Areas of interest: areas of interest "Beijing Hyundai Weifang Shijia Authorized Sales and Service Center"
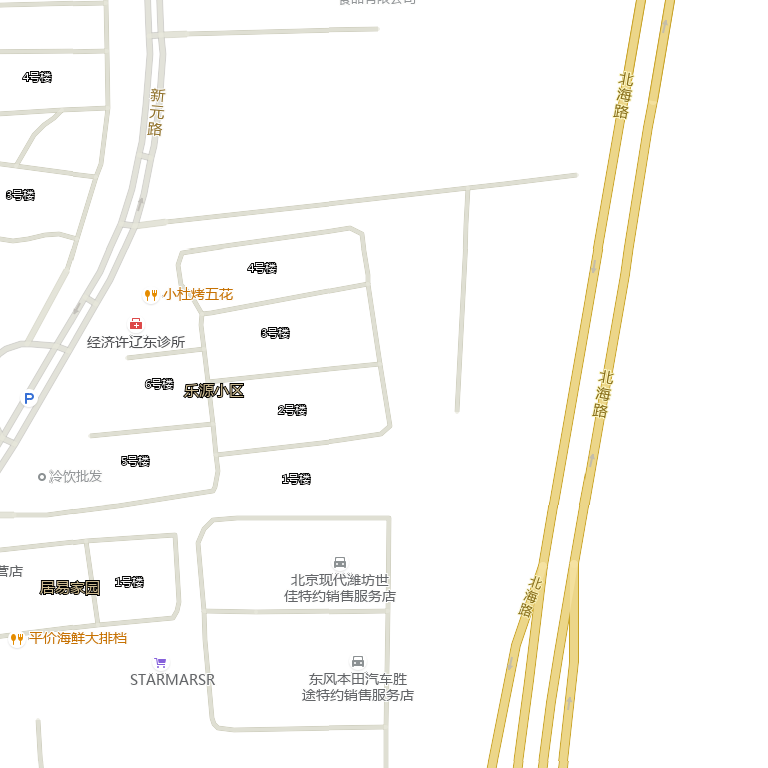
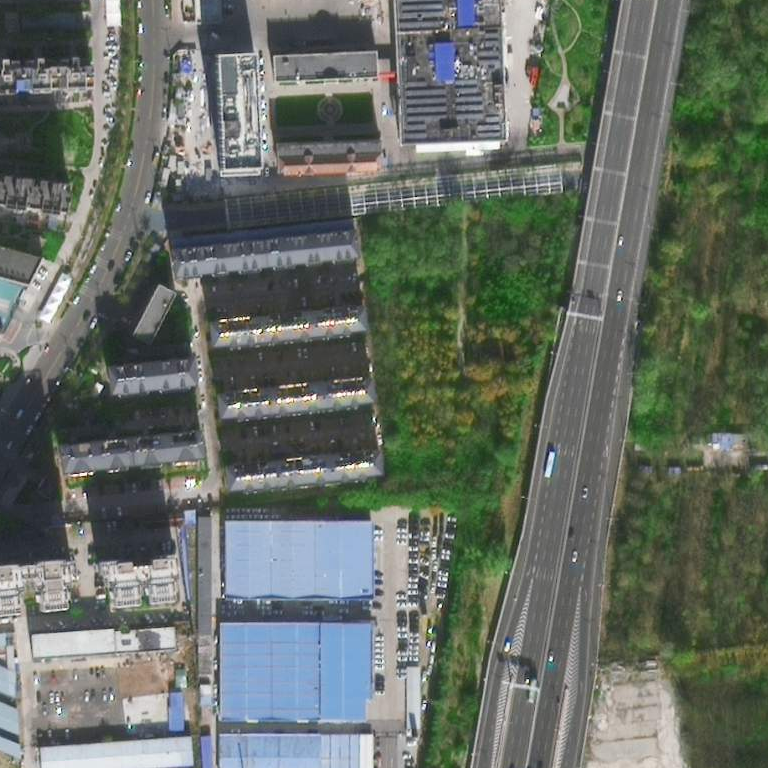